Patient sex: M
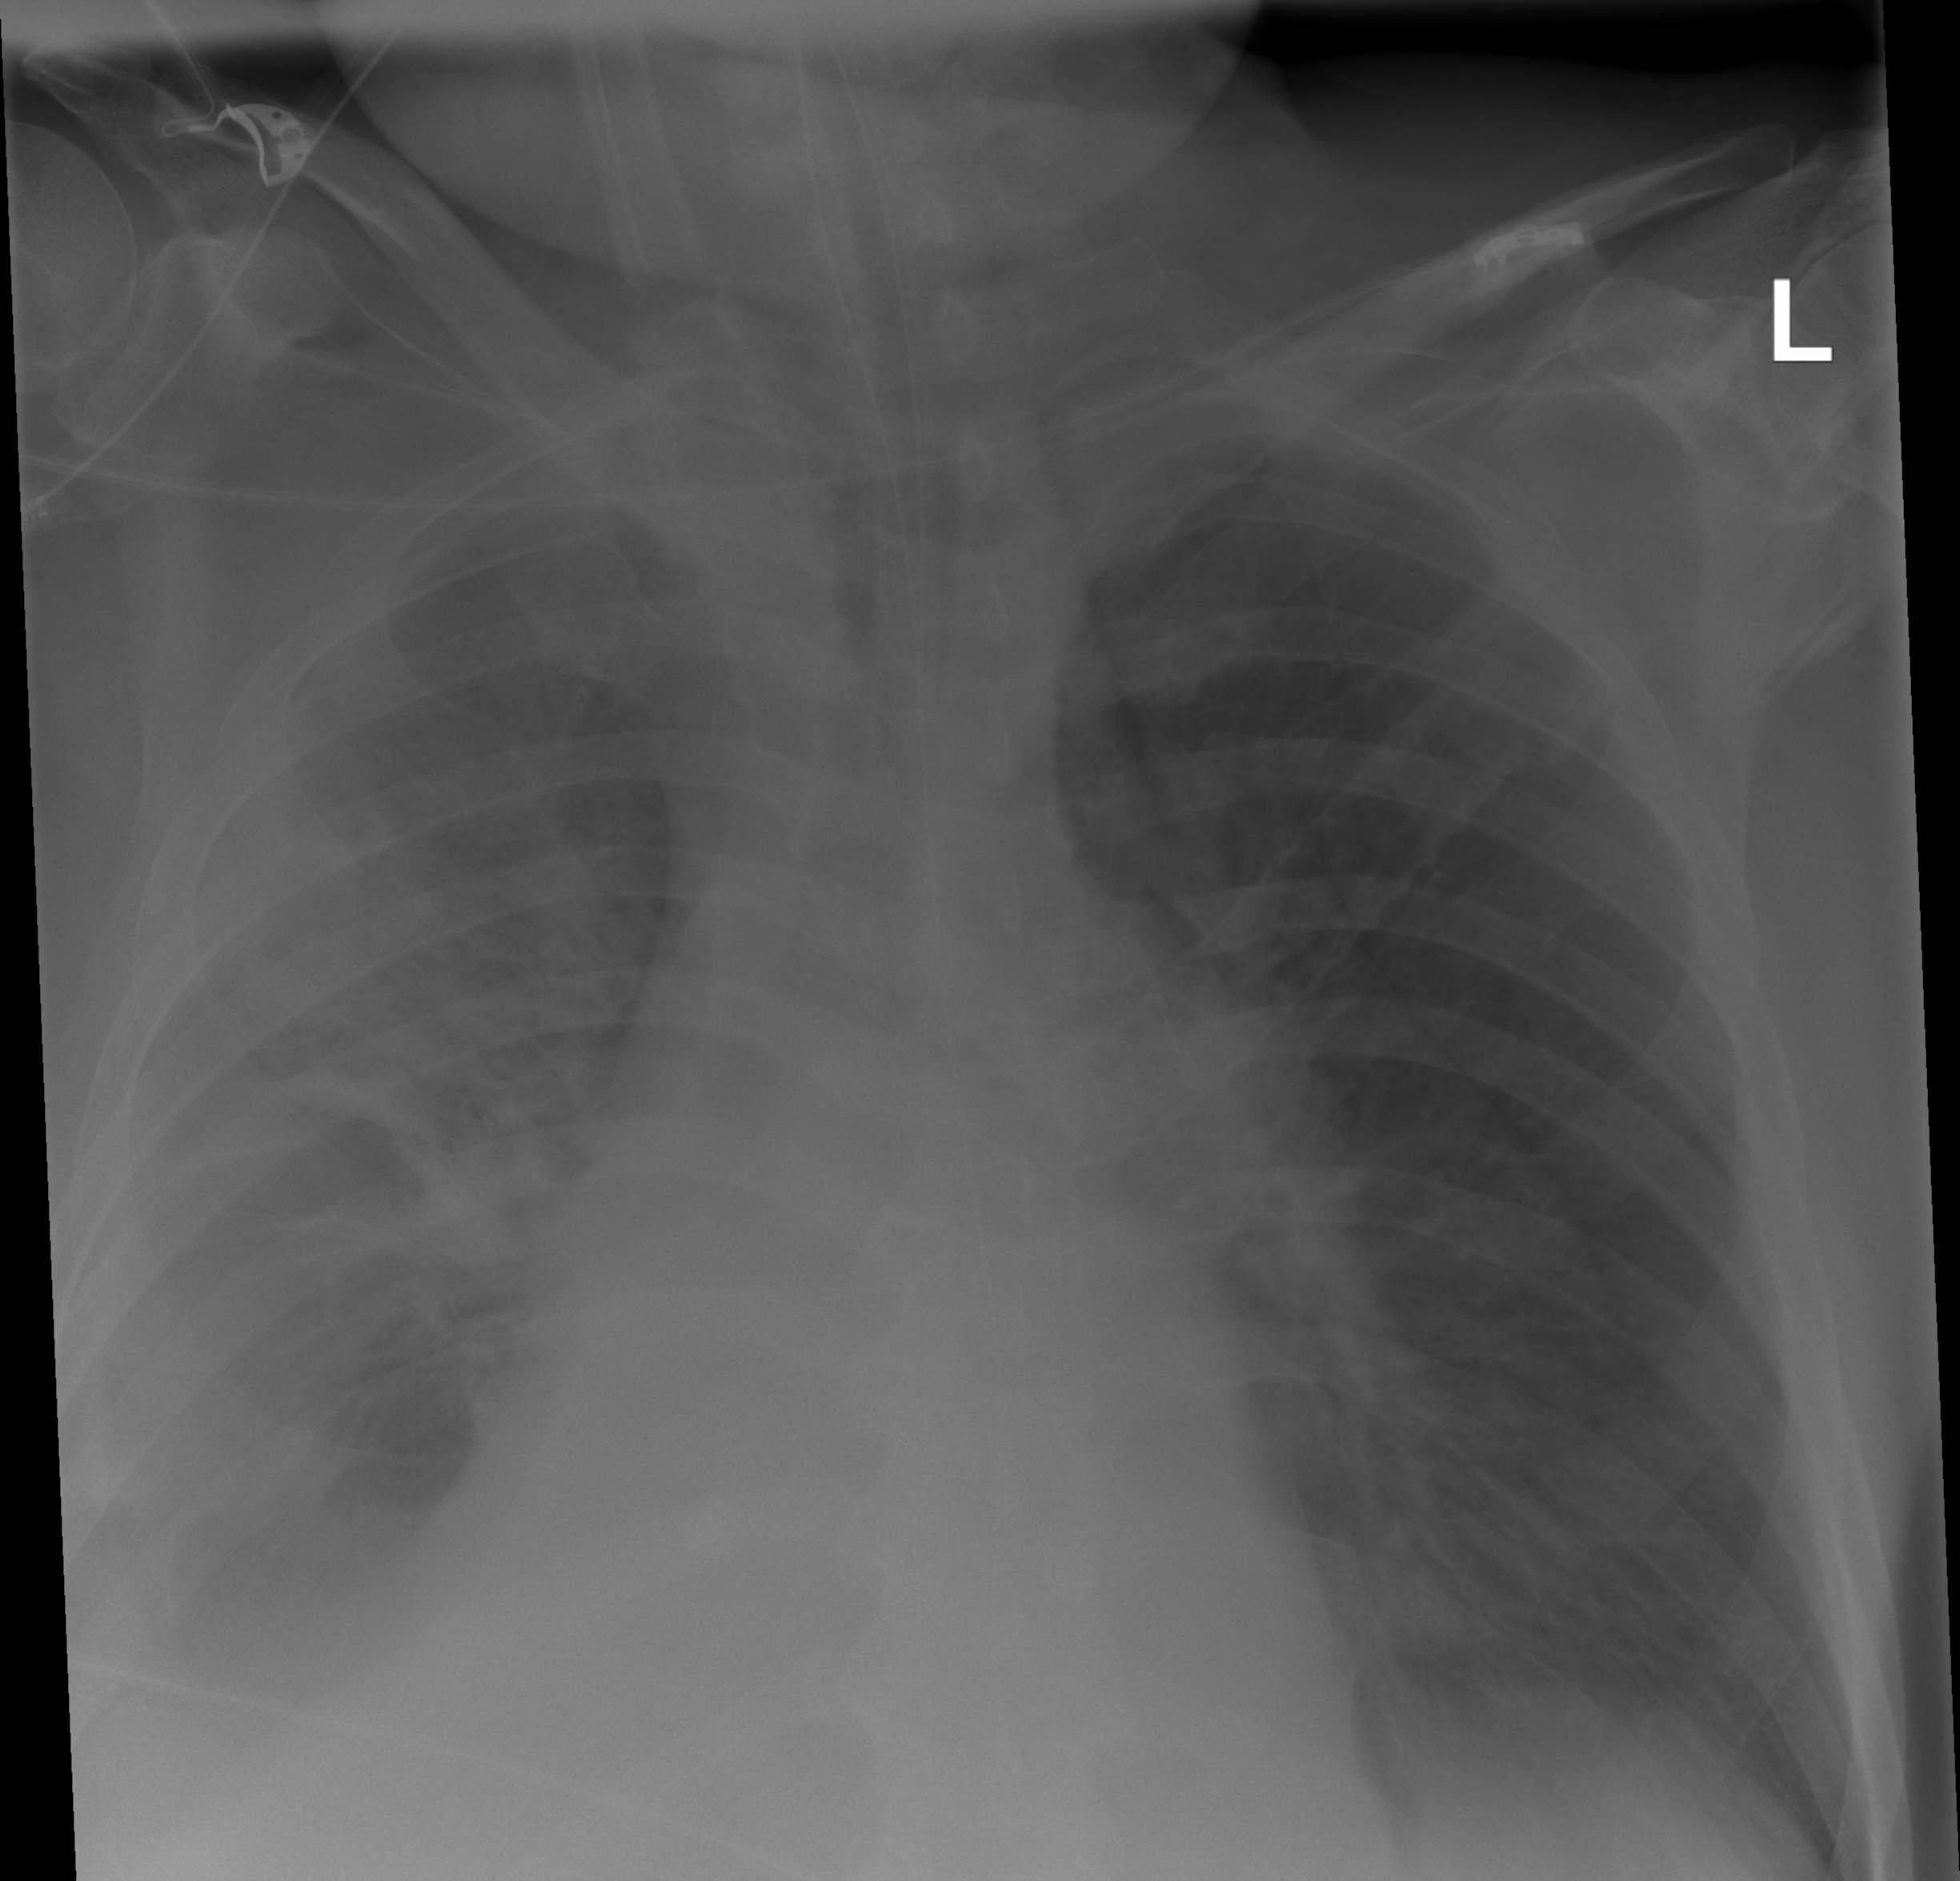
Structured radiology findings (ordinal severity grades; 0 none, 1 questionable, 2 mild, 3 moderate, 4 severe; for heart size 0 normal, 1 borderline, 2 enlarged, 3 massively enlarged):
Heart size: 0
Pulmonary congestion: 0
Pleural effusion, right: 3
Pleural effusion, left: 0
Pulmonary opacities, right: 2
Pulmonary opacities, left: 0
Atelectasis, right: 2
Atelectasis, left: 2